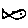
Label: fish